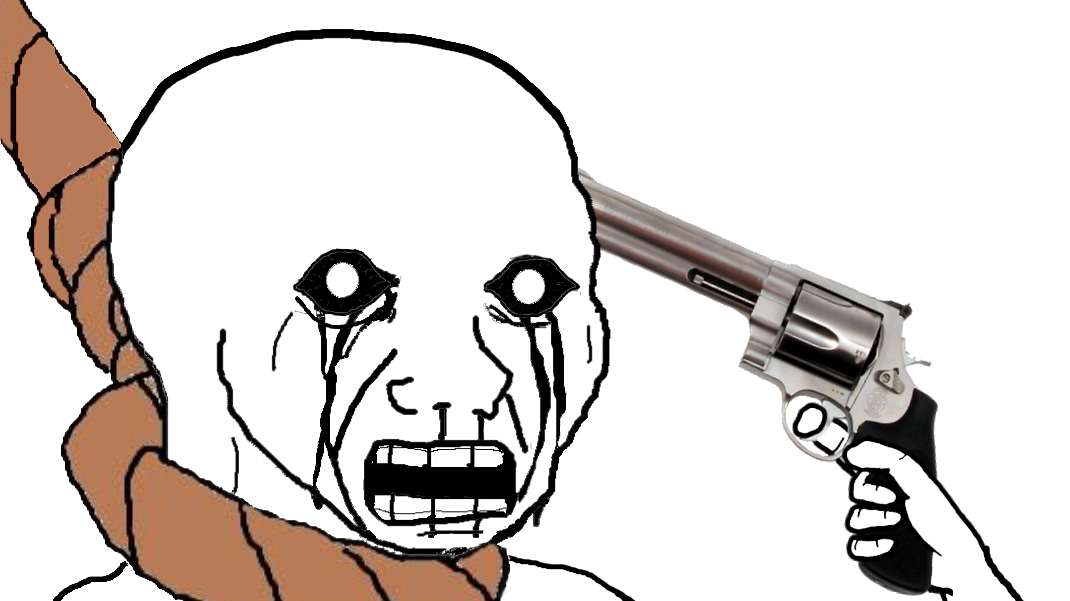
Label: 5_Rage